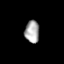
Tissue: prostate
Cell type: T cells
Senescence score: 0.3384
Nuclear area (px): 313
Mean DAPI intensity: 169.594